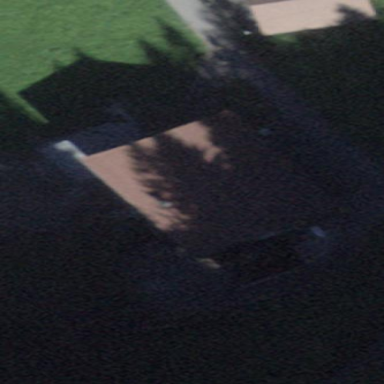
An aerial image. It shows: Barn.